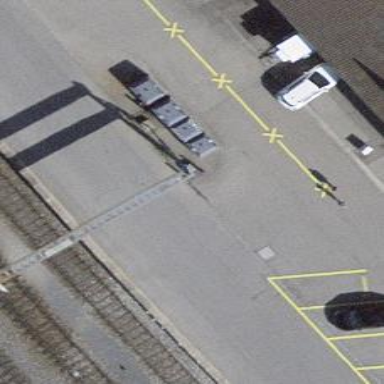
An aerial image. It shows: Recycling container in the area designated for recycling.